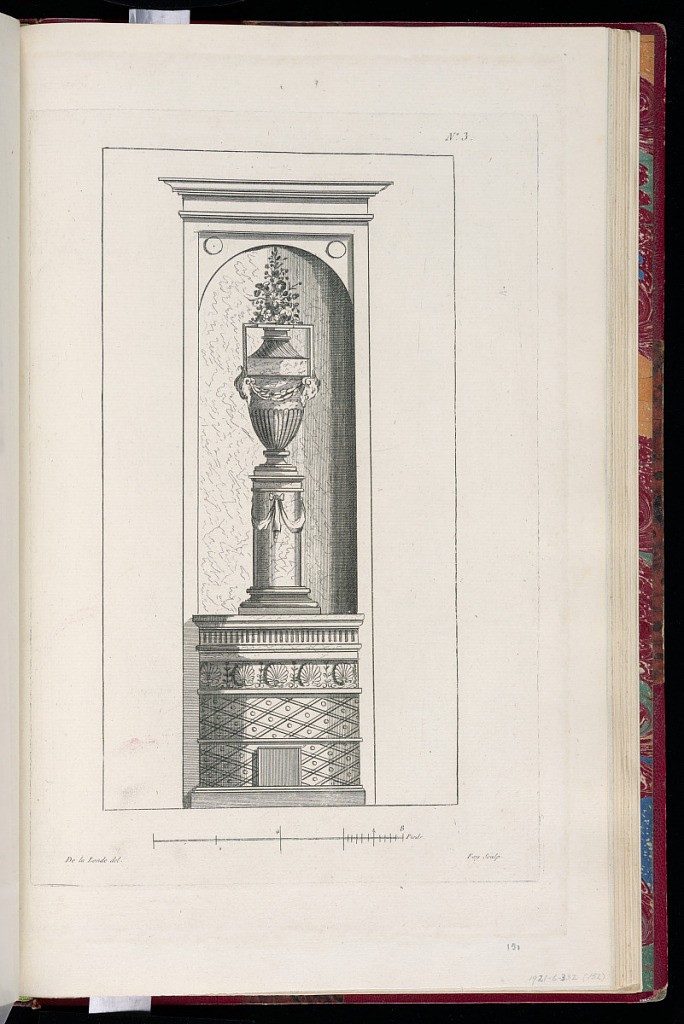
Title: Design for a Stove
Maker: Richard de Lalonde, French, active 1780–96
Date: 1780-1789
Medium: Etching on off-white laid paper
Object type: Print
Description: Elevation of a design for a stove set within a niche and featuring a large vase on a pedestal at the chimney. The base of the stove is decorated with ornament motifs including shells, fluting, scrolls, lozenge, and bead. The plate is signed and numbered.